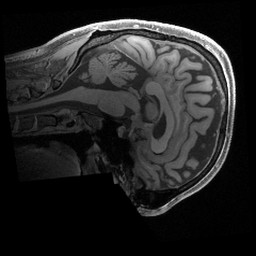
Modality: T1w
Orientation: sagittal
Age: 29
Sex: male
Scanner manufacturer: siemens
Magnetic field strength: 3 T
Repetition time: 2.4 s
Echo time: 0.00241 s